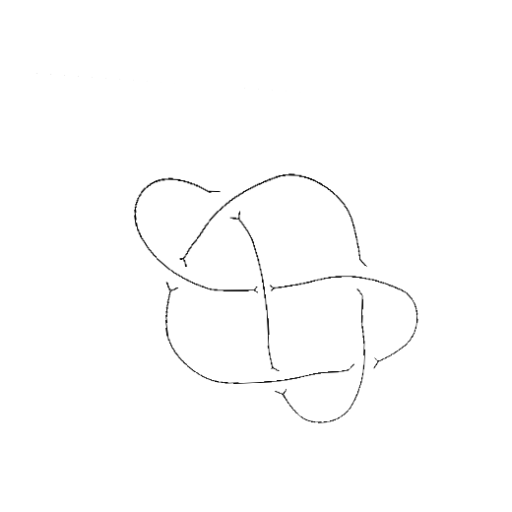
Crossing number: 6